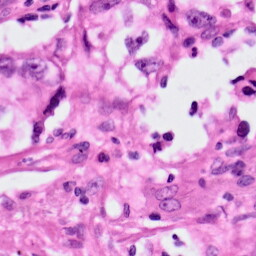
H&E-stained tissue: Lung